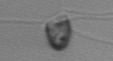
Label: flagellate_morphotype1